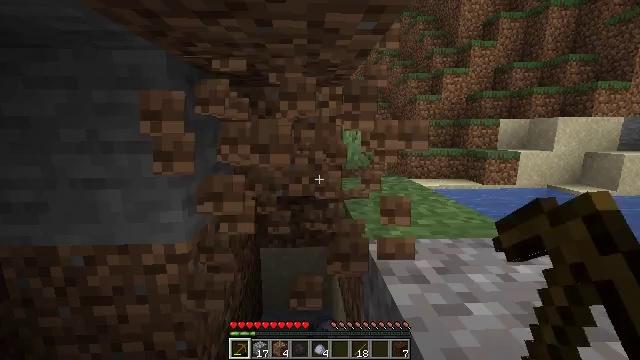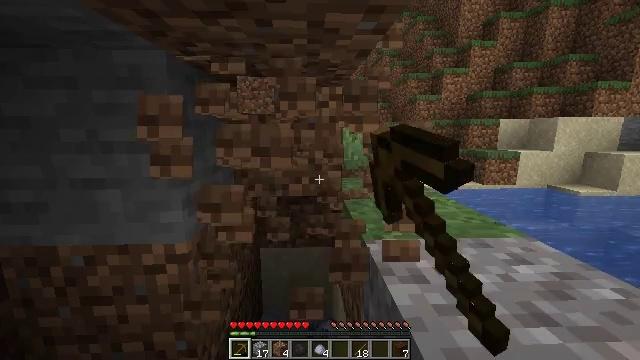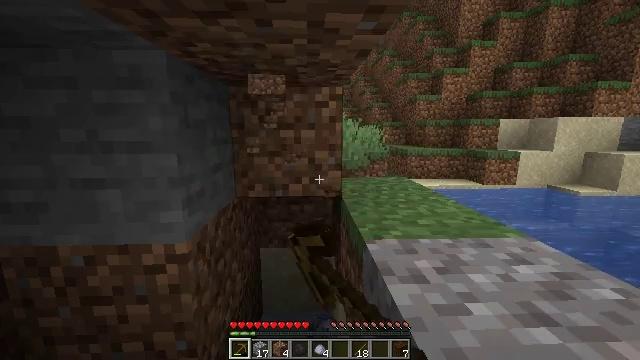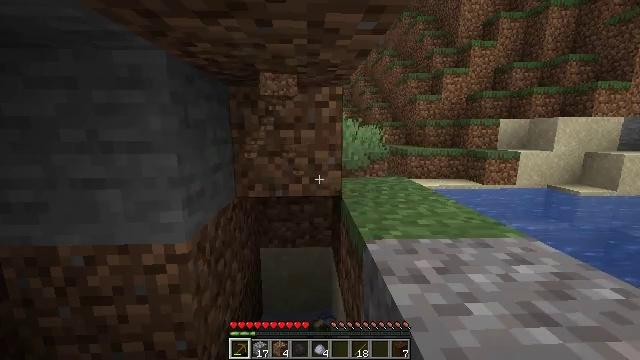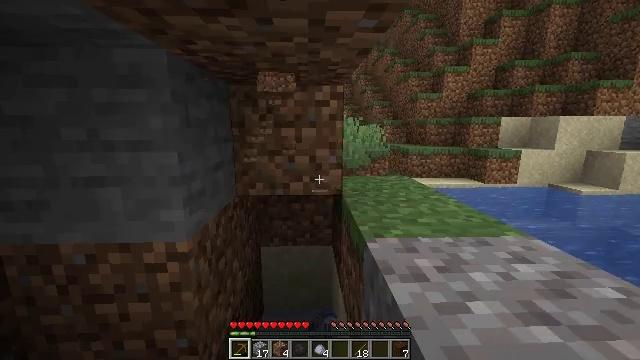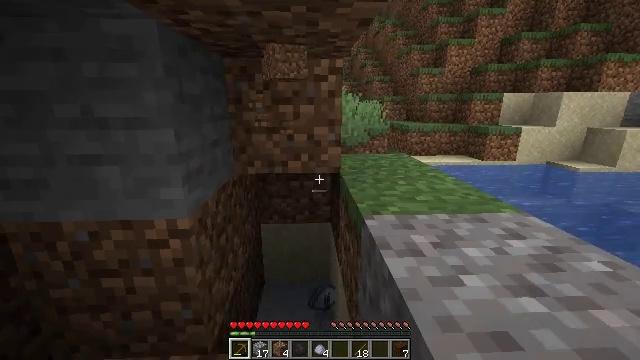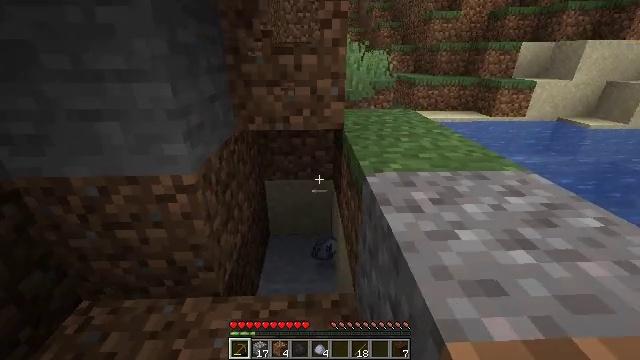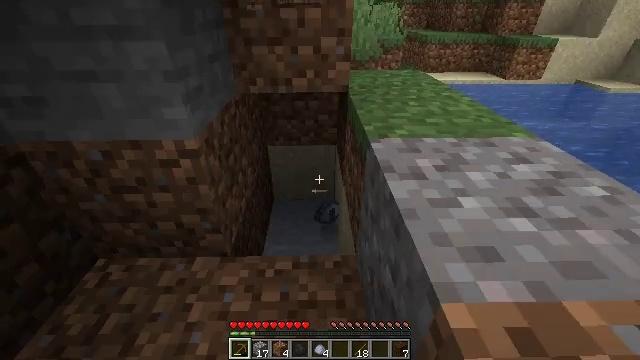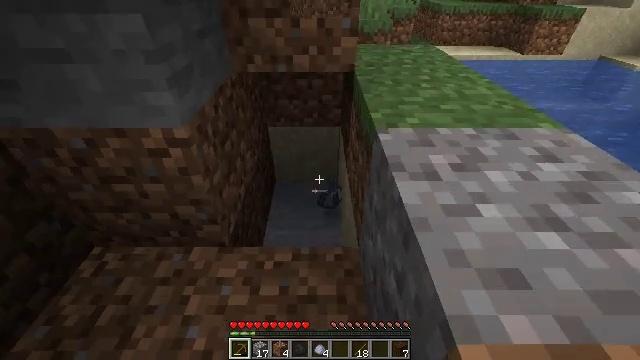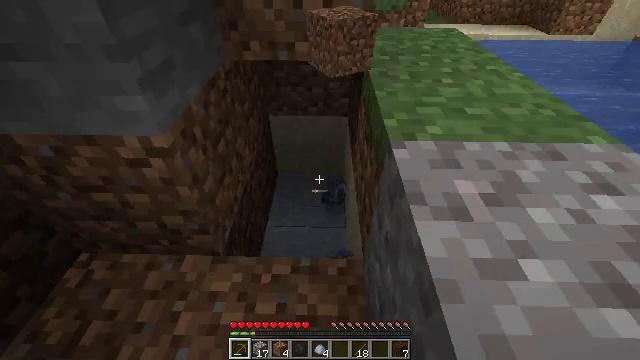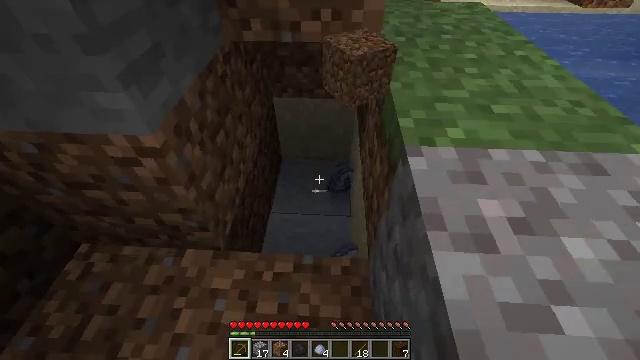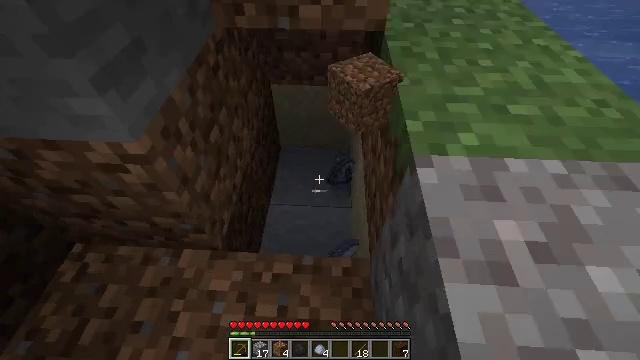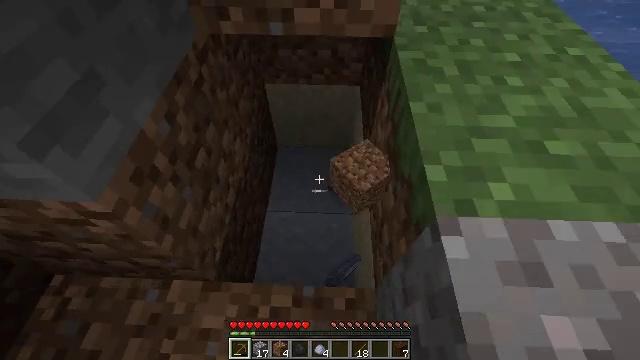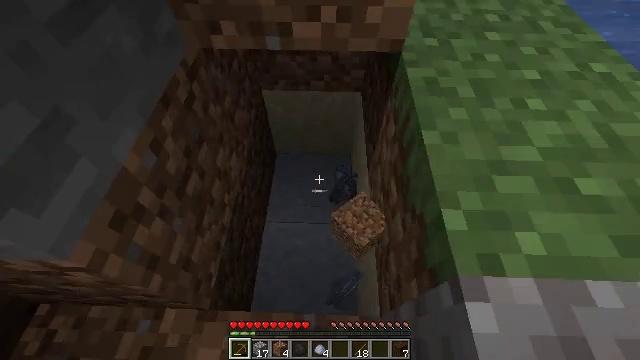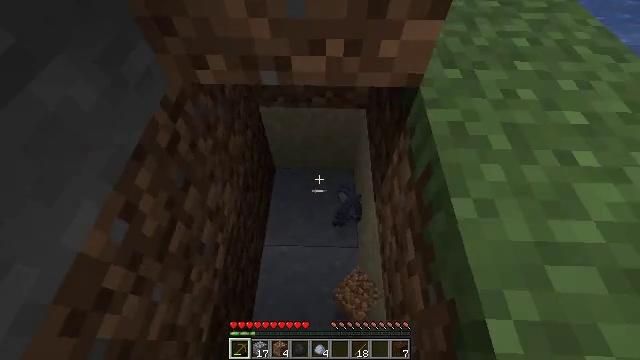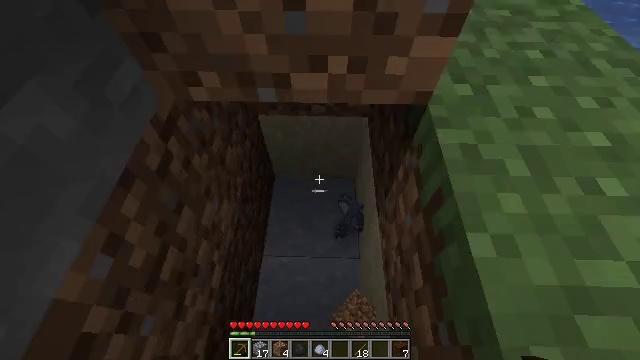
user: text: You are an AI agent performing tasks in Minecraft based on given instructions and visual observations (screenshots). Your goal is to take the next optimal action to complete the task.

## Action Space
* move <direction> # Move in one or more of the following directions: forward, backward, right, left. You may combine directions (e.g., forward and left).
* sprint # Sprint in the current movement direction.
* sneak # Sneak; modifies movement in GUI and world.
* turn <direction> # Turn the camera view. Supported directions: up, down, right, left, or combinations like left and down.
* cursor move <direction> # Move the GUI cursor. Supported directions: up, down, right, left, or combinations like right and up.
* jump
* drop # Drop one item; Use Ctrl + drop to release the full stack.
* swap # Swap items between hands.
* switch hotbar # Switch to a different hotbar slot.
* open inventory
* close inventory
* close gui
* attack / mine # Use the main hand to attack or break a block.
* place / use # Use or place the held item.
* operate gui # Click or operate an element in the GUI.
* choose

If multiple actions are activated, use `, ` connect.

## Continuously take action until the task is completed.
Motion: motion action
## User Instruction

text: Mine the clay from the riverbed.
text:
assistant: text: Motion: attack / mine
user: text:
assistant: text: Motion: attack / mine
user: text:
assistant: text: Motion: attack / mine
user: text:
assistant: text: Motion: no_op
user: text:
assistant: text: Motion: turn down
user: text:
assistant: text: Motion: turn down
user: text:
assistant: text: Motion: move forward, turn down
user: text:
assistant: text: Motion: move forward, turn left and down
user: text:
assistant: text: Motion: move forward, turn left and down
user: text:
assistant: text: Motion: move forward, turn left and down
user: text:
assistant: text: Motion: move forward, turn down
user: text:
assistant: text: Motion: move forward, turn down
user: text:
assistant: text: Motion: move forward
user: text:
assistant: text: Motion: move forward
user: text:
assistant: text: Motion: move forward
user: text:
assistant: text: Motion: move forward
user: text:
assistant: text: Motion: move forward
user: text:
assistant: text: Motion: no_op
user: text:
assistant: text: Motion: no_op
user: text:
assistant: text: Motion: turn right
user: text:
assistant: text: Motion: no_op
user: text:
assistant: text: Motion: turn right and up
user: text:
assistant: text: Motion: turn right and up
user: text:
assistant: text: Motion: turn up
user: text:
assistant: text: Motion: turn up
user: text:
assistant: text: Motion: turn up
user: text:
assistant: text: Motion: turn up
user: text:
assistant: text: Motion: no_op
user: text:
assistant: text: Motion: turn left and down
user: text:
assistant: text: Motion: turn down